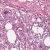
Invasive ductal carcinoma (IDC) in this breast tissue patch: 0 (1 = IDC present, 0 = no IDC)